Interaction volume radius: 10 \u00c5
Interaction volume height: 15 \u00c5
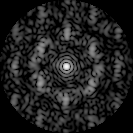
Disorder parameter: 0.6685